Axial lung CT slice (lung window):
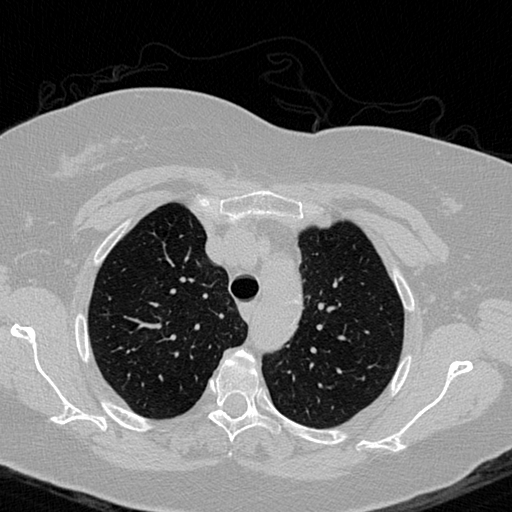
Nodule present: no